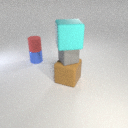
large brown rubber cube below small gray rubber cube